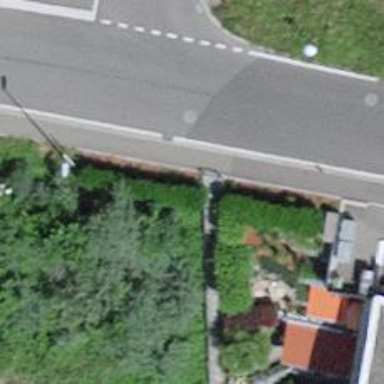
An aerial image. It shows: Hedge barrier.